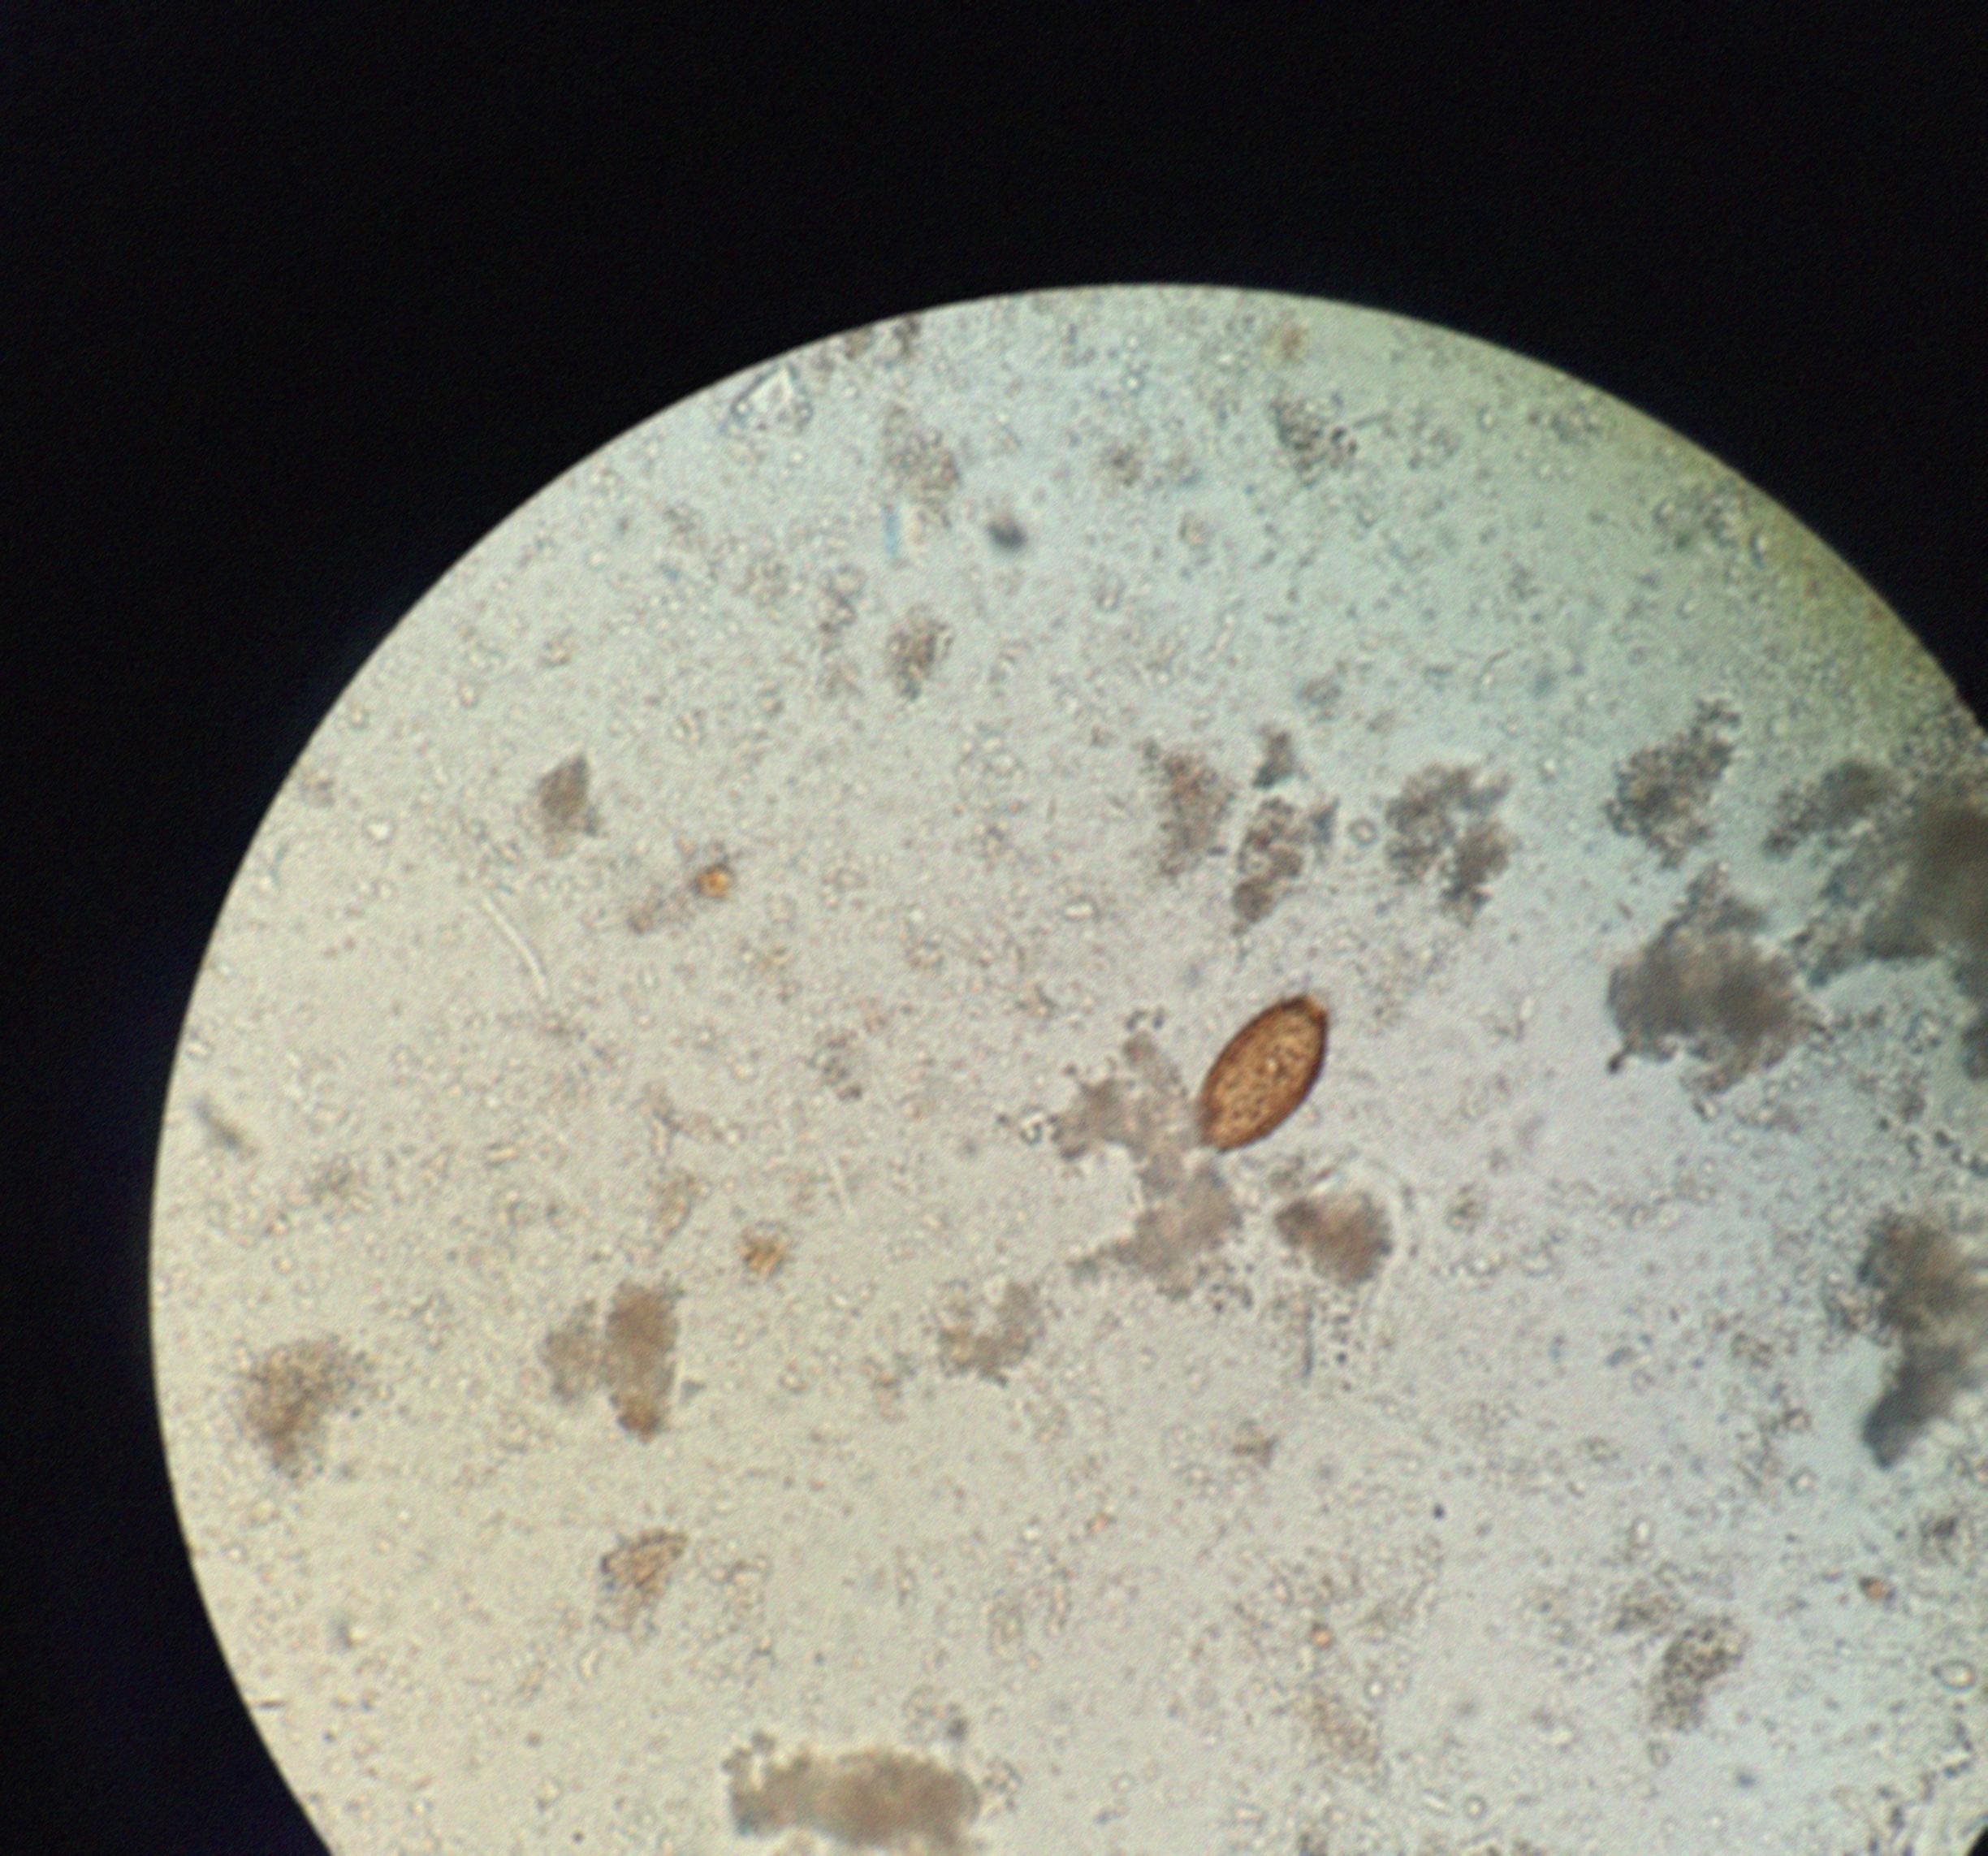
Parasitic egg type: Trichuris trichiura